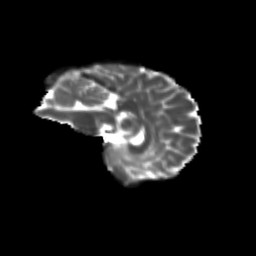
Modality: T2w
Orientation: sagittal
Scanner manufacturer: siemens
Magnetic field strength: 3 T
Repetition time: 9.2 s
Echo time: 0.084 s